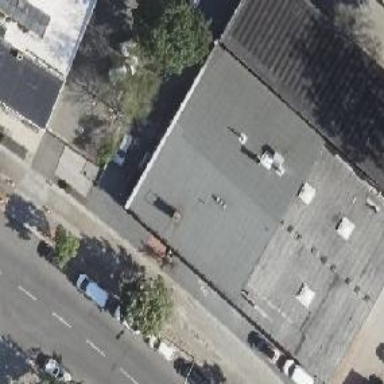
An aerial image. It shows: Car shop.